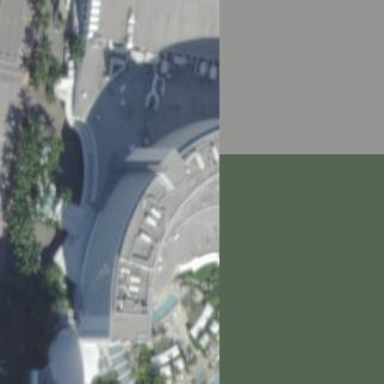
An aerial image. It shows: Hotel building.